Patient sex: M
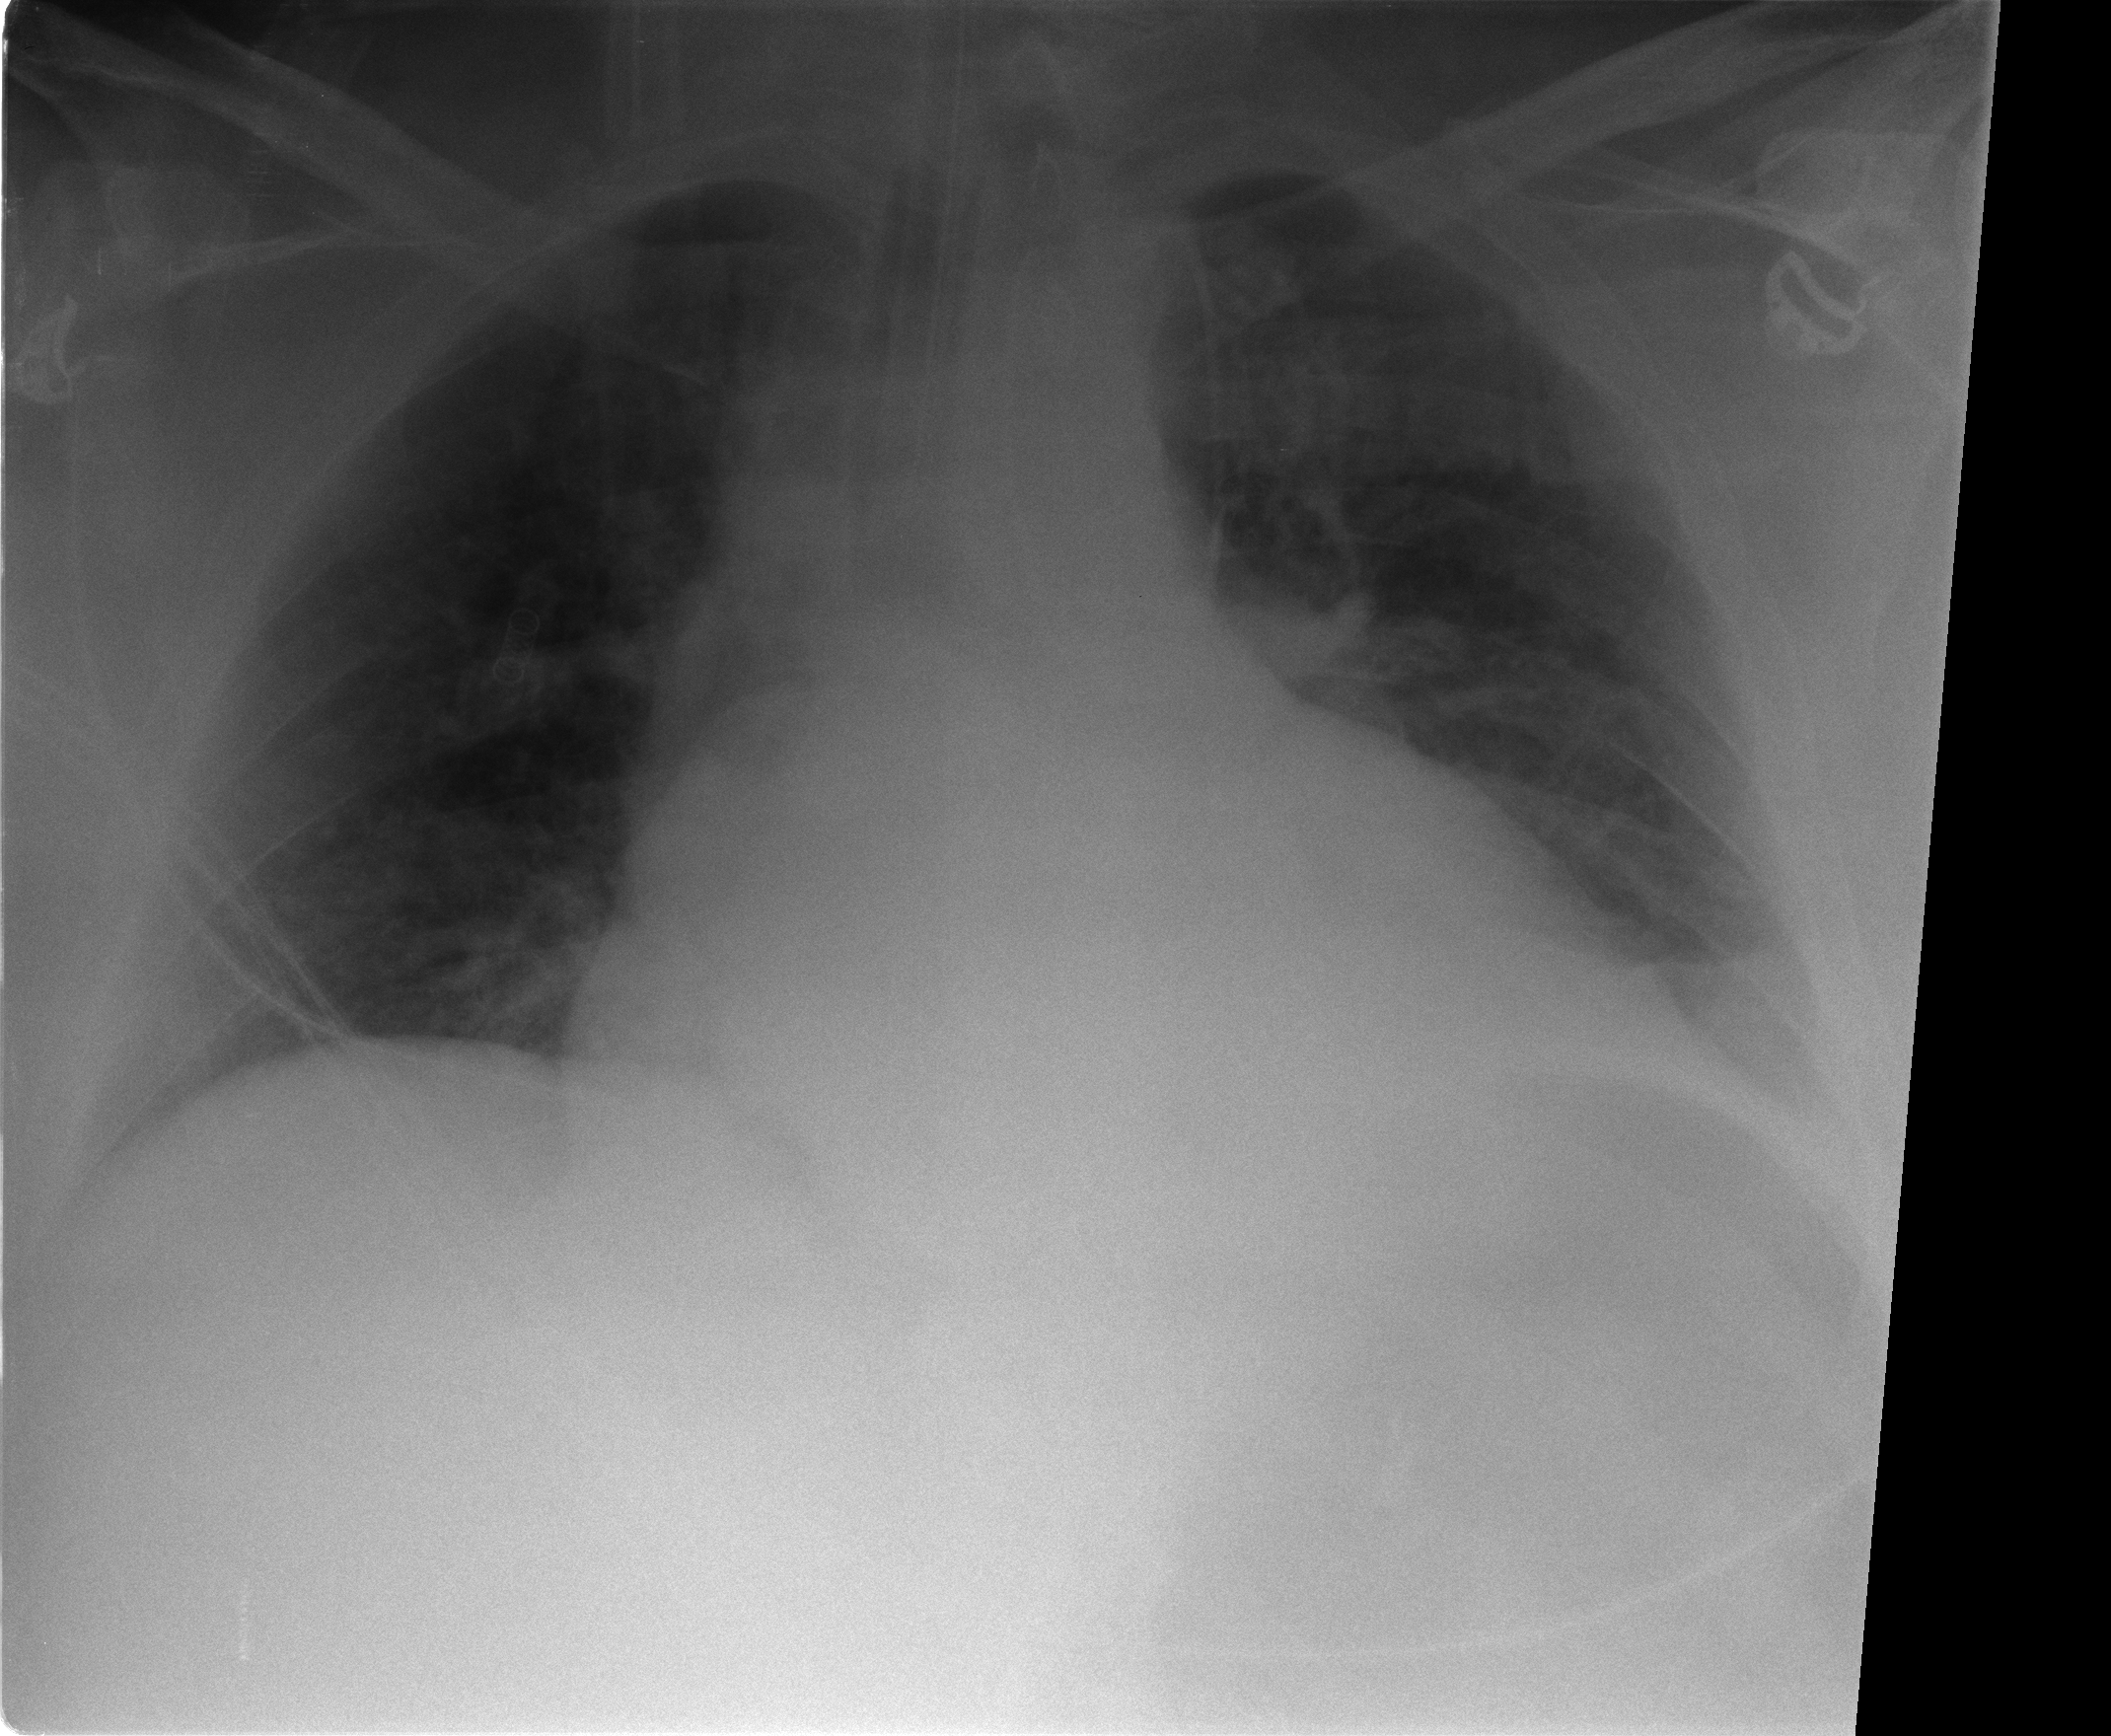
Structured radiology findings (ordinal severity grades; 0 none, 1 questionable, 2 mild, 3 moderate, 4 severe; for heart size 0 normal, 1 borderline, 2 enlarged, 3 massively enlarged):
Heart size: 1
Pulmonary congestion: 2
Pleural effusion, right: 0
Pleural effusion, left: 1
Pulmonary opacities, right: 1
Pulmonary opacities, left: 1
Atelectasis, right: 0
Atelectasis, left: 2